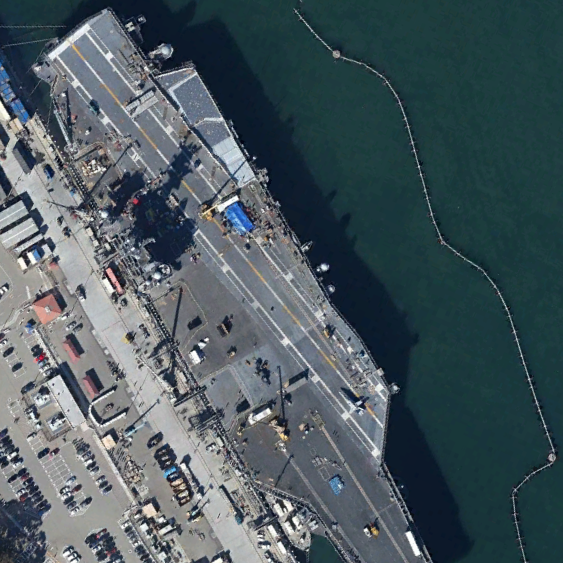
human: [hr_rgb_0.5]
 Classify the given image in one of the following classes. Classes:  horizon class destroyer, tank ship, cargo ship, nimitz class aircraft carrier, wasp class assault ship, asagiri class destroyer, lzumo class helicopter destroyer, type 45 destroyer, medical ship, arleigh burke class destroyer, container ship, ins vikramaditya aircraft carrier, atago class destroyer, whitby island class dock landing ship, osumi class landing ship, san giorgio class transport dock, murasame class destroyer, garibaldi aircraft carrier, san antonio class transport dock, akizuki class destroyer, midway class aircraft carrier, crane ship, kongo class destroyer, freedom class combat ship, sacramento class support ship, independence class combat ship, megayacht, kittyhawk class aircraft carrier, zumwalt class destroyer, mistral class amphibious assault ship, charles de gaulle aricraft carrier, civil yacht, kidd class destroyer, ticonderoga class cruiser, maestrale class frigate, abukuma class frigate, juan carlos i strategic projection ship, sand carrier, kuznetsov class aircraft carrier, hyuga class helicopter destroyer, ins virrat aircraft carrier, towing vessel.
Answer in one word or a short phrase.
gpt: Nimitz class aircraft carrier